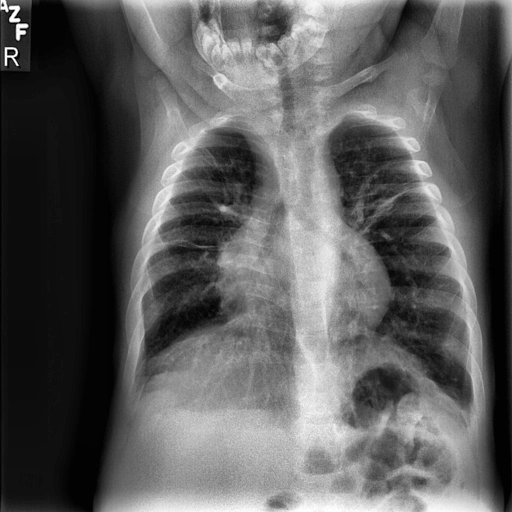
Finding: NORMAL